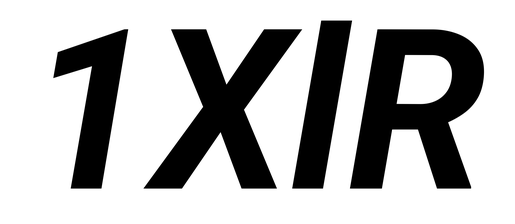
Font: Roboto-Italic_Bold_Italic